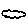
Label: cloud